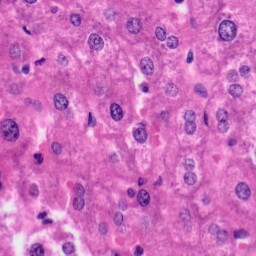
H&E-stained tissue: Liver